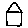
Label: house